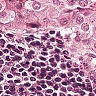
Metastatic tissue present: yes